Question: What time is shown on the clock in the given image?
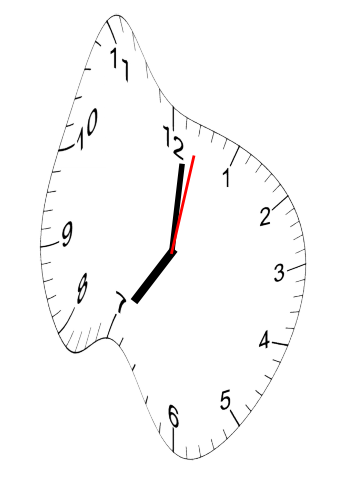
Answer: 07:01:02